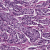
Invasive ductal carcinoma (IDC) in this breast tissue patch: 1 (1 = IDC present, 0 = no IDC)